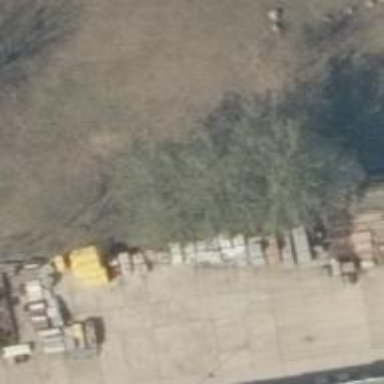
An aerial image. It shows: Commercial building.